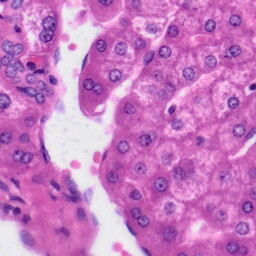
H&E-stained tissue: Liver